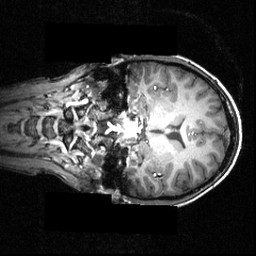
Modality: T1w
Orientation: coronal
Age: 20
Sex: female
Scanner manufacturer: siemens
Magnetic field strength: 3.951 T
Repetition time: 1.5 s
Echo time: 0.00335 s